Field crop: maize
Growth stage: 2
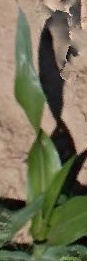
Species: maize